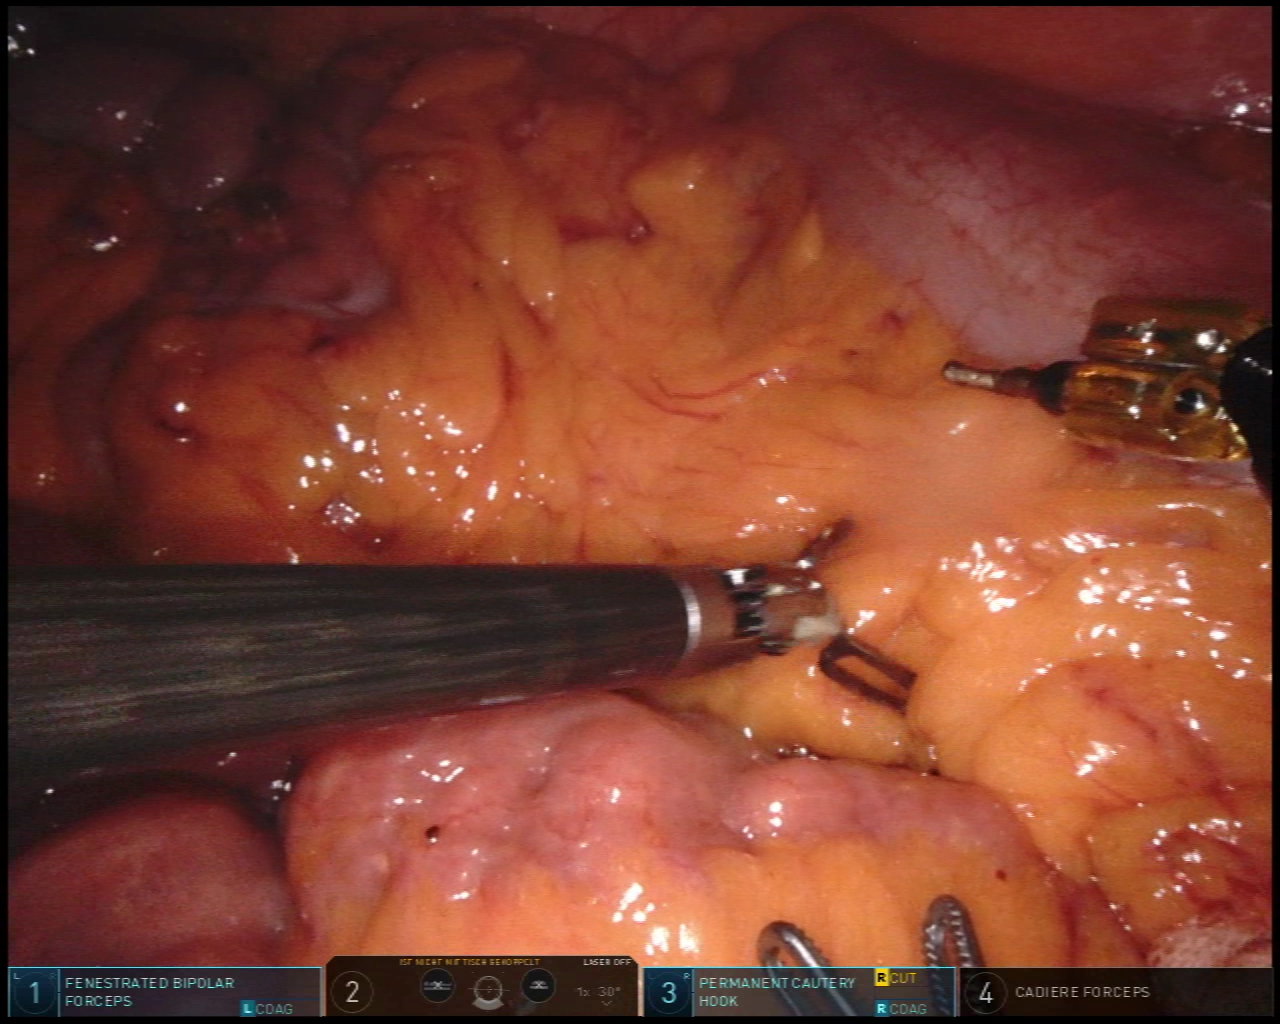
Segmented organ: colon
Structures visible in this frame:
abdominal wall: yes
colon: yes
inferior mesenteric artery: no
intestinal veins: no
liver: no
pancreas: no
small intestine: yes
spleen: no
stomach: no
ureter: no
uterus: no
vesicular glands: no